Brain MRI, t2w sequence, axial 2D slice.
Patient: age 18, sex F, weight 95 kg, height 1.95 m
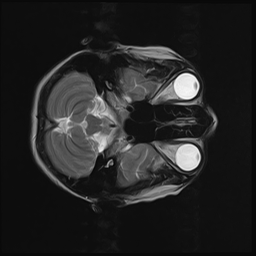